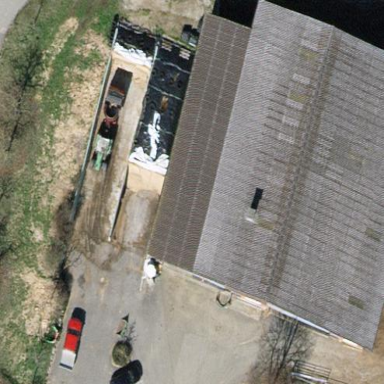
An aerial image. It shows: Farmyard area.